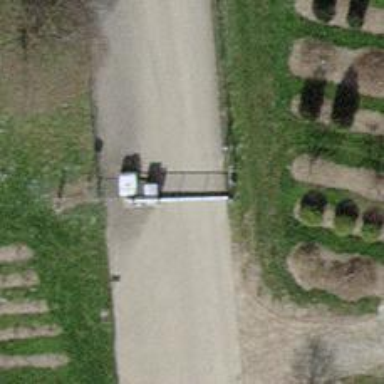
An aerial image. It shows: Gate.